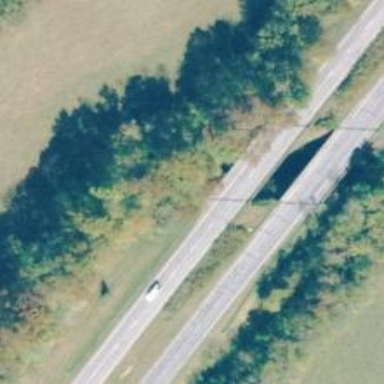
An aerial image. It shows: Bridge over trunk highway with expressway.